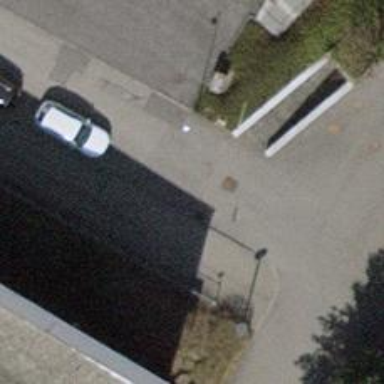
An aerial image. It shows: Bollard.